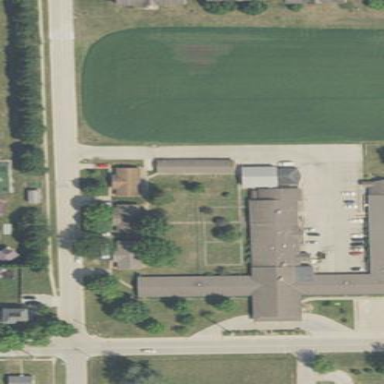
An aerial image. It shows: Nursing home building.